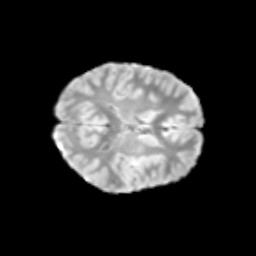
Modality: T2w
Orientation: axial
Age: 8
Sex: male
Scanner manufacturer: siemens
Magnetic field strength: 3 T
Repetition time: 3.8 s
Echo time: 0.07 s